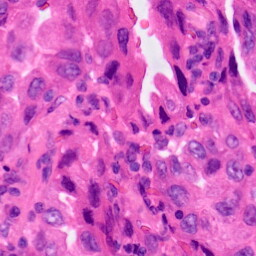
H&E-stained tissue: Lung